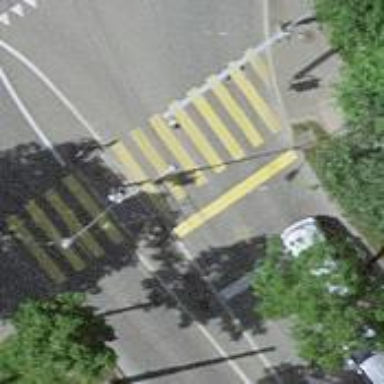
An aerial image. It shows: Asphalt footway with crossing controlled by traffic signals.